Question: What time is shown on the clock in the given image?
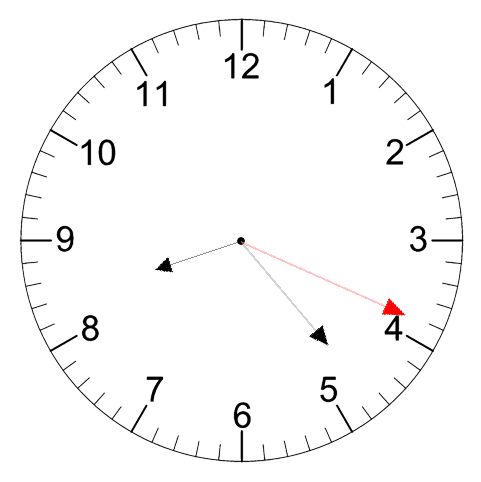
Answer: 08:23:19